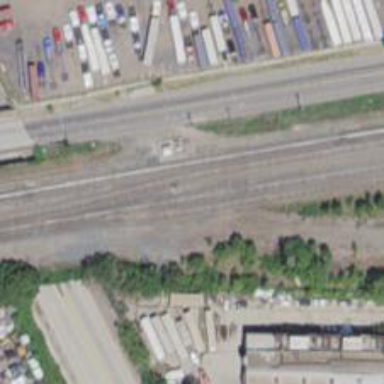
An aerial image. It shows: Railway yard in service.